Interaction volume radius: 5 \u00c5
Interaction volume height: 10 \u00c5
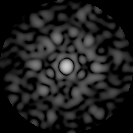
Disorder parameter: 0.8429